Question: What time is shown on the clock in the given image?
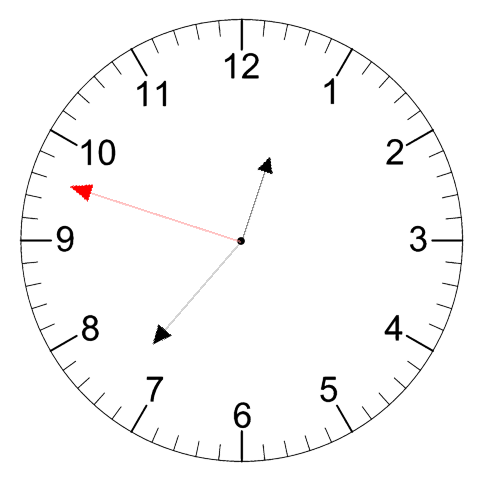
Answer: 12:36:48